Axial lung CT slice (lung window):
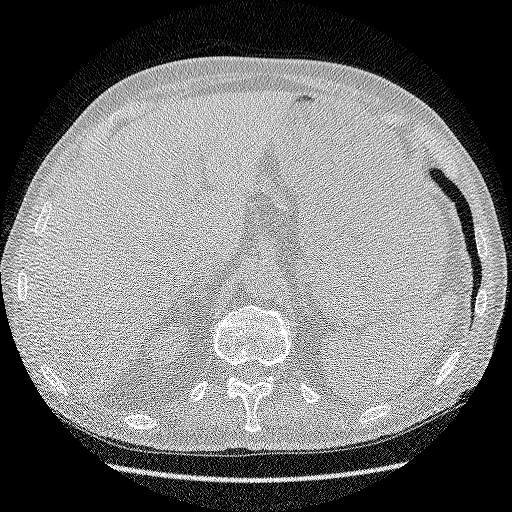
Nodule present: no